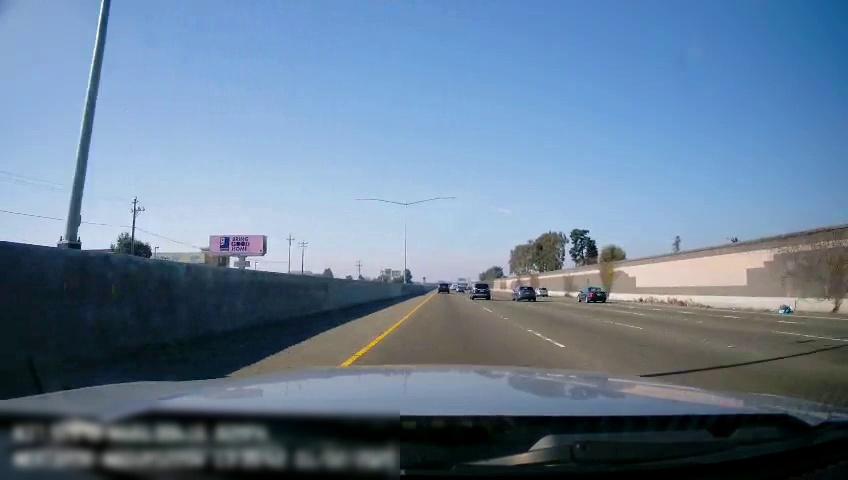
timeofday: Day
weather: Sunny
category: Drivable Space
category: Vehicles | Car
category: Vehicles | Car
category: Vehicles | Car
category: Vehicles | SUV
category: Vehicles | SUV
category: Lanes | Current Lane
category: Lanes | Current Lane
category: Lanes | Alternate Lane
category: Lanes | Alternate Lane
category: Lanes | Alternate Lane
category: Lanes | Opposite Lane